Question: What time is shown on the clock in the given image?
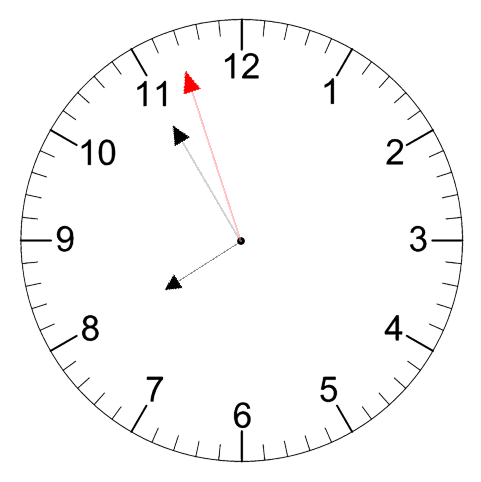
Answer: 07:54:57